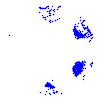
Particle: pion